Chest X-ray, AP view. Patient: 68 years old, sex M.
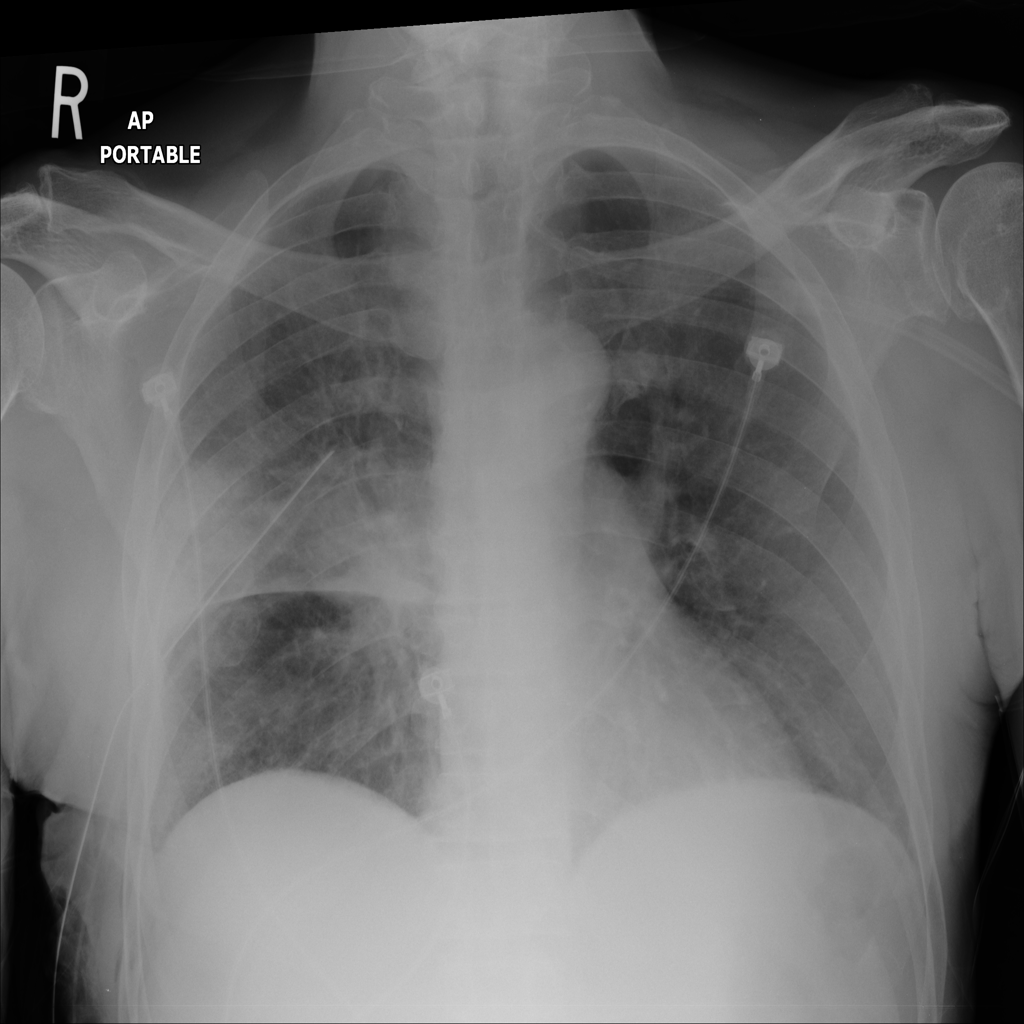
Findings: Atelectasis, Effusion, Infiltration, Mass, Pneumothorax